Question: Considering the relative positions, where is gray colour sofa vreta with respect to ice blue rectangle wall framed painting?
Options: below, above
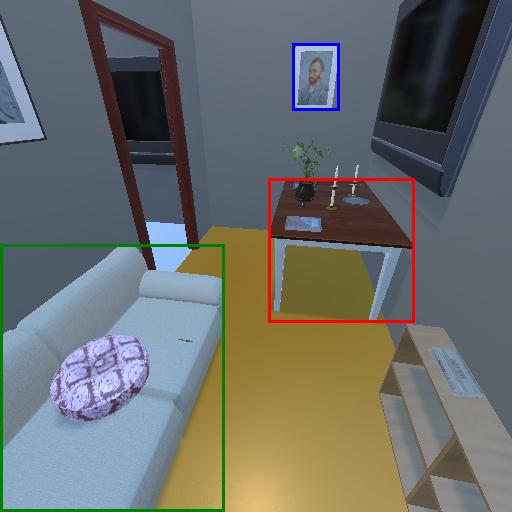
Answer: below